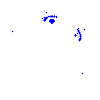
Particle: electron